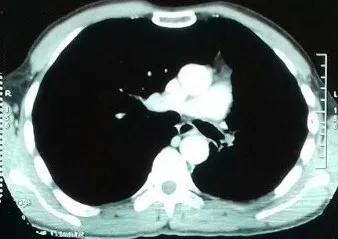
Mediastinal section thoracic CT scan: reduction in the diameter of the left pulmonary artery with poorly developed collateral bronchi.
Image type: radiology (ct)